Aerial crown-view tile of a tropical tree (Barro Colorado Island, Panama), acquired 20240611:
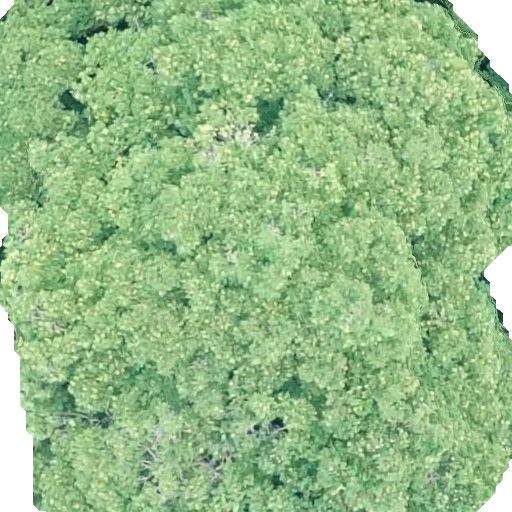
Species: Dipteryx oleifera
GBIF accepted scientific name: Dipteryx oleifera
Crown area: 454.251 m²